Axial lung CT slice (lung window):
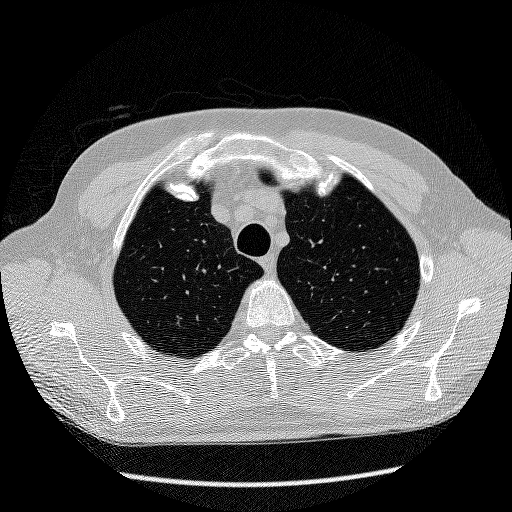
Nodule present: no